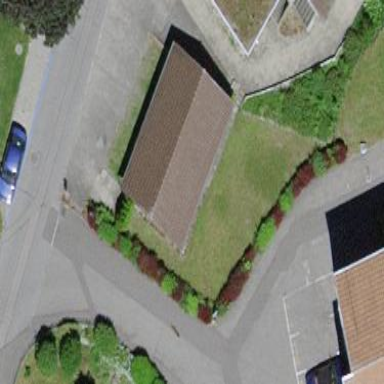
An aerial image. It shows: Garage building.